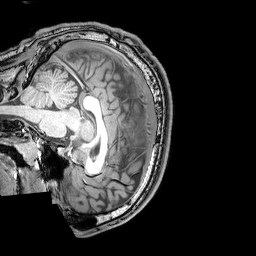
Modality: T1w
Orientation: sagittal
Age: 24
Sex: male
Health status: healthy
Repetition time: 0.081 s
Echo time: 0.037 s